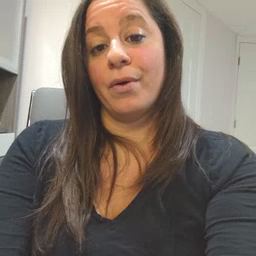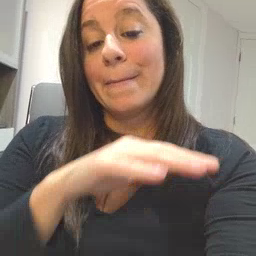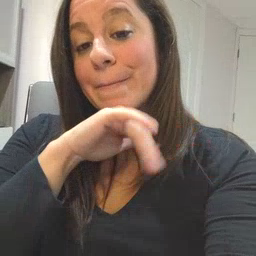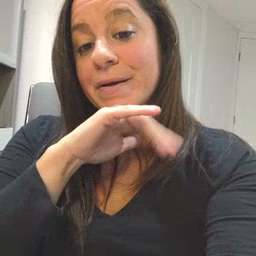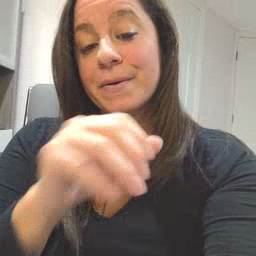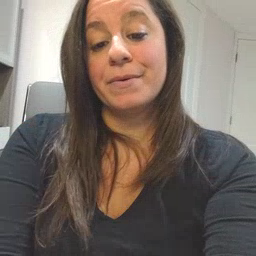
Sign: pig